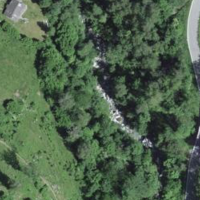
EUNIS habitat code: 41
Species observed at this site:
Senecio ovatus
Cornus sanguinea
Argynnis paphia